Question: I created a navigation bar using a table, however in firefox the active/focused element has what looks kind of like back-tics ('' ') displayed on top of it (I think they are actually poorly rendered outlines):

Why are they there and how can I get rid of them?
<URL>
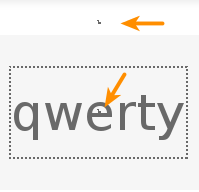
Answer: This is a rendering issue in Firefox: <URL>.
A comment by David Baron in Firefox Bugzilla clarifies the reason why it looks the way it is:
> What CSS says is that inlines that contain blocks get split into a
piece before the block and a piece after the block; you're seeing
the piece before the block get an outline around it. That behavior
probably isn't ideal...
You can avoid this issue by avoiding having a 'display:block' element that is directly inside a 'display:inline'.
:
A minimal test case reproducing the bug in my machine: <URL>

Note that '<a>' is an inline element while '<div>' is a block element and an inline element cannot contain a block element for a valid HTML. The artefact itself is gone if the '<div>' is removed or if it is turned to 'display: inline' with CSS, and it will show up if a '<span>' that have been turned to 'display: block'. The artefact is also gone if you turned the add 'display: block' to the '<a>'.
Experimenting a little more, it seems it's an issue whenever Firefox is drawing the outline for a 'display:inline' element which contains a 'display:block' element.